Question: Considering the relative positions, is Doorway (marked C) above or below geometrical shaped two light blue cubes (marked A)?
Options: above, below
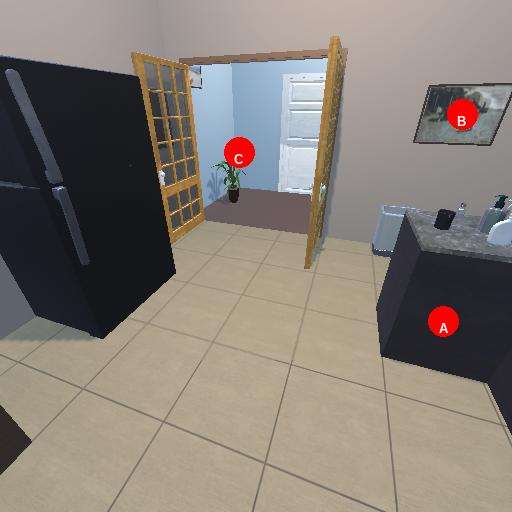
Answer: above